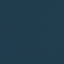
Label: SeaLake